Question: I have a few images in interface that have a border and some background inside. Kind of like this:

I want to stretch them, leaving the border intact. The 'resizableImageWithCapInsets' method seems like it should work, but it the interior part of the image. Which is not what I want. Can I somehow make it the interior part of image?
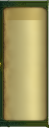
Answer: Use the method:
'''
- (UIImage *)resizableImageWithCapInsets:(UIEdgeInsets)capInsets resizingMode:(UIImageResizingMode)resizingMode
'''
and pass for 'resisizingMode' 'UIImageResizingModeStretch'
I believe they stated in one of the WWDC 2012 sessions that if the interior area is 1 pixel wide or high the system assumes it should be stretched, otherwise the system assumes it should be tiled. However using this slightly different API you have the option of specifying whether you want stretch or tile.
<URL>